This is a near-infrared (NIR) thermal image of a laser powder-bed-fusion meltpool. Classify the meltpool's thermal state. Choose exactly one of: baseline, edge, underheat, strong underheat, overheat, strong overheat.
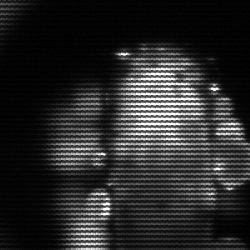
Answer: strong underheat